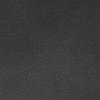
Atmospheric dust classification: dusty